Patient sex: M
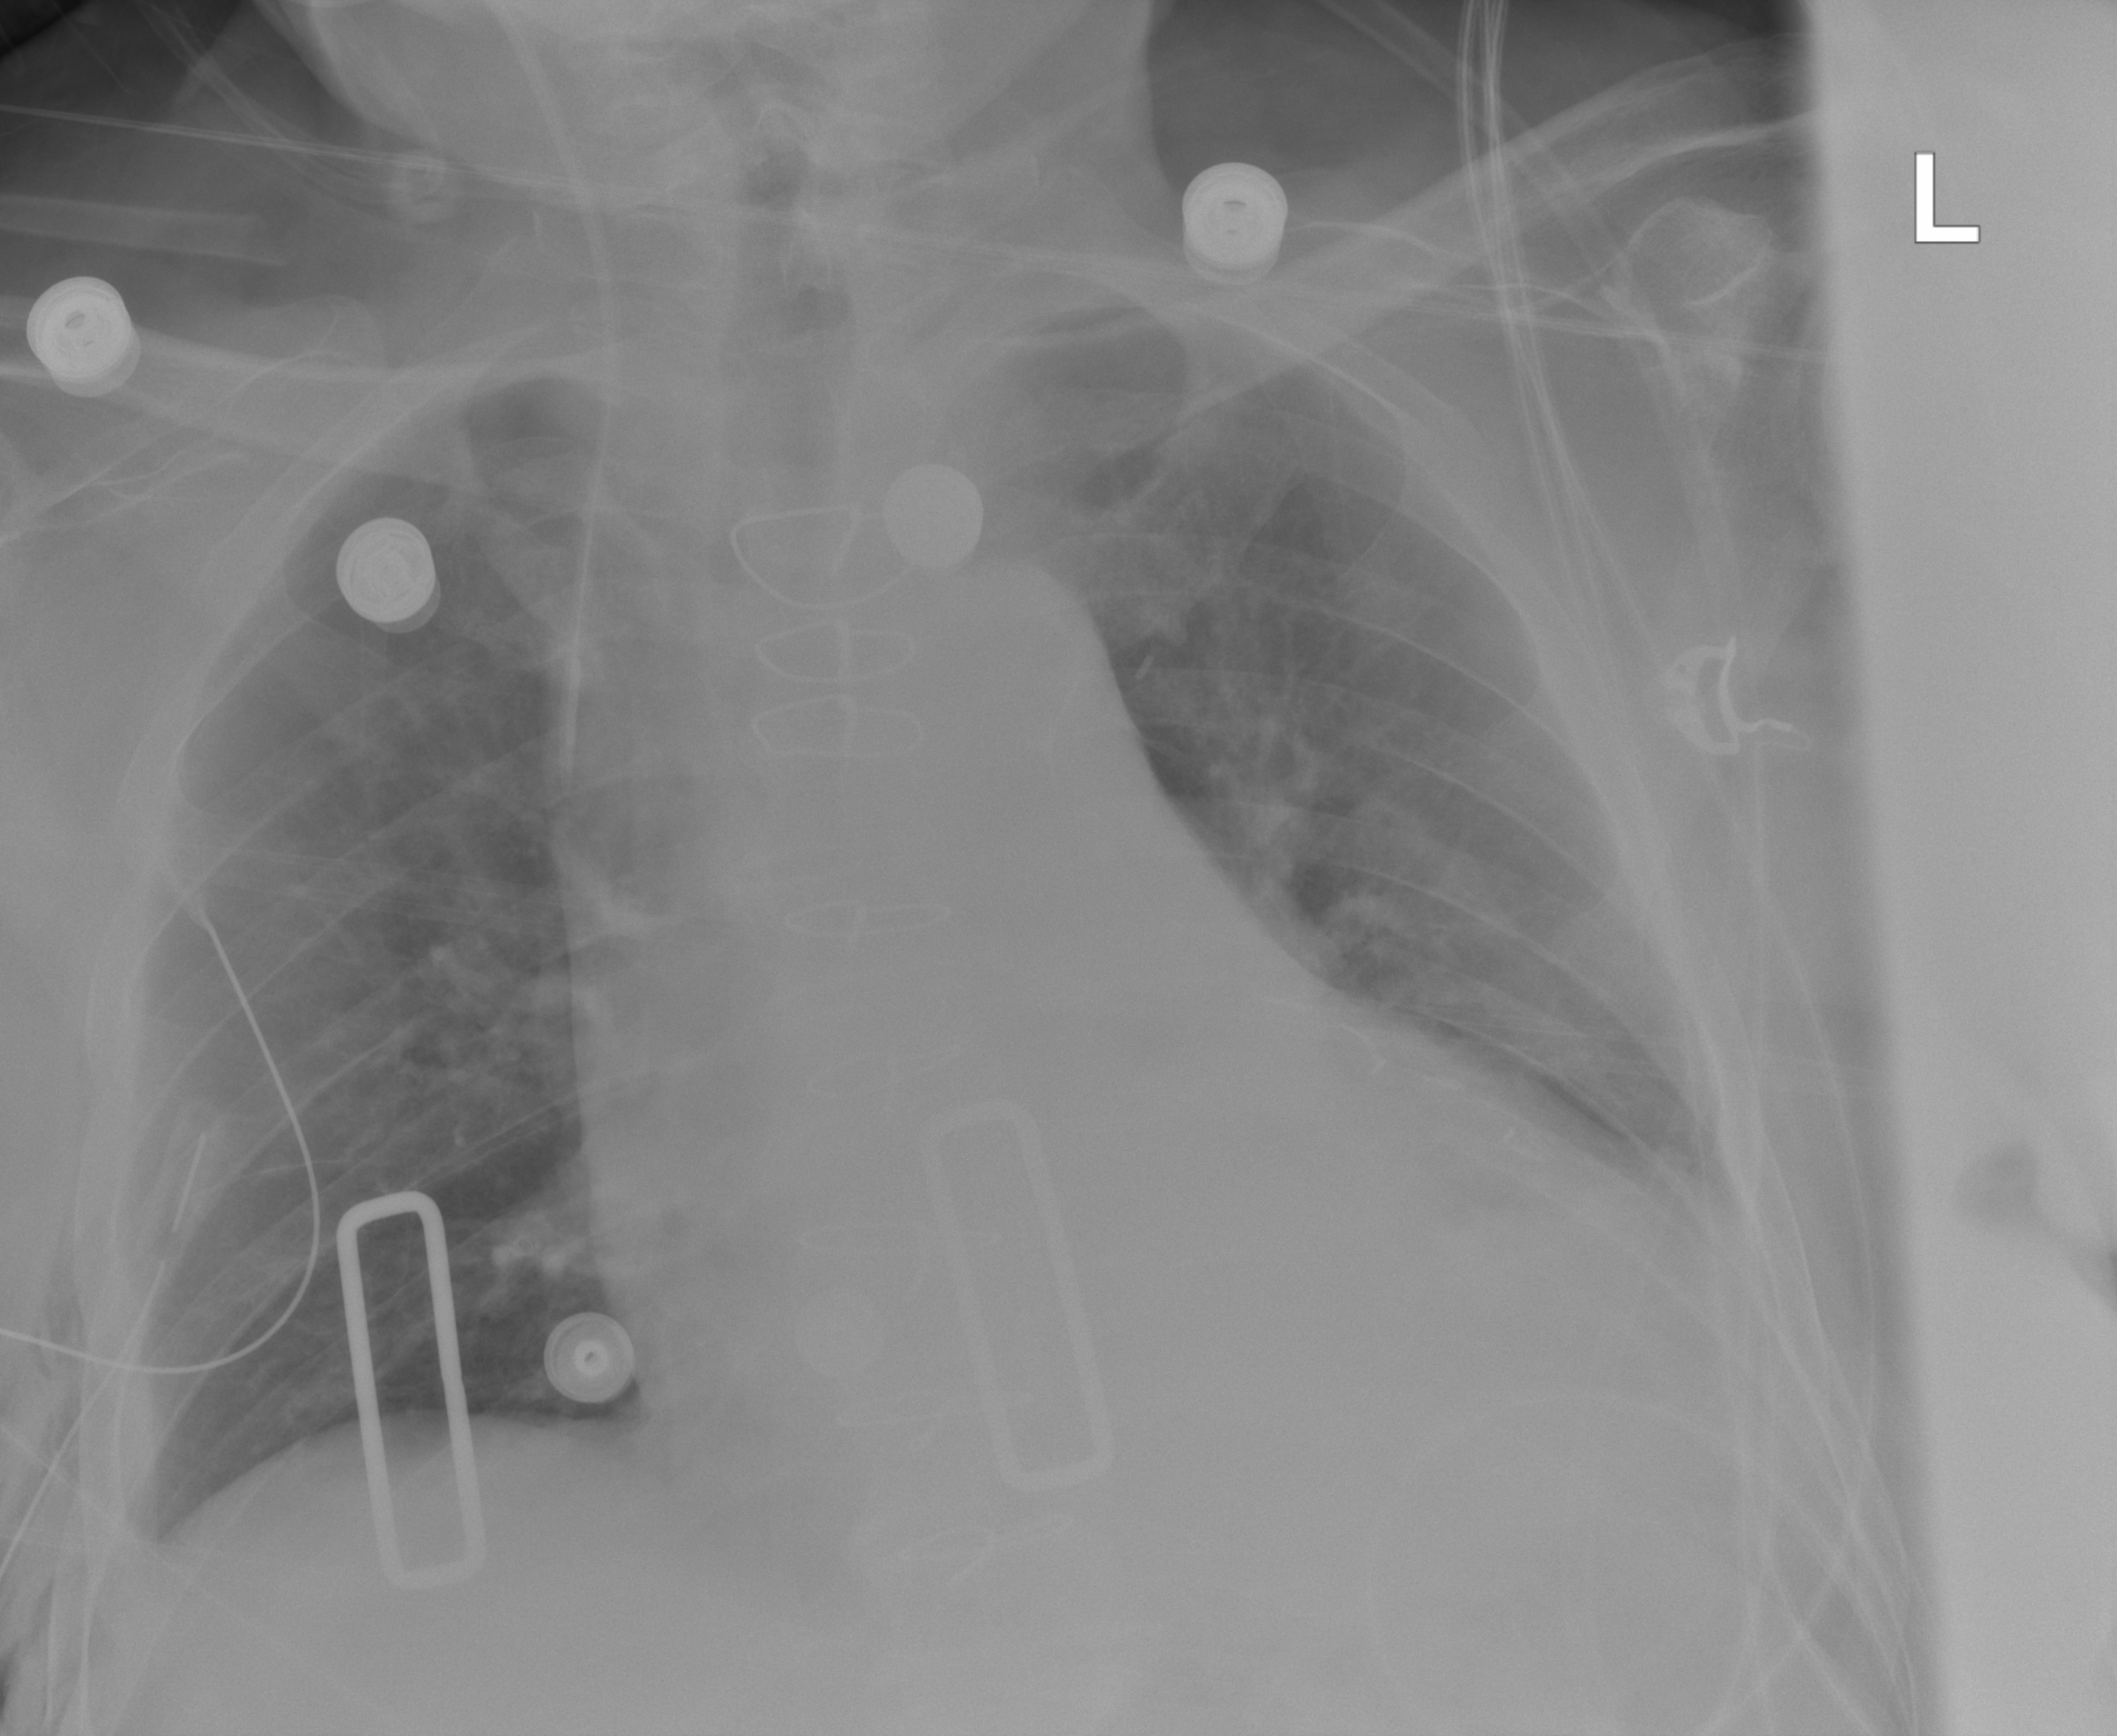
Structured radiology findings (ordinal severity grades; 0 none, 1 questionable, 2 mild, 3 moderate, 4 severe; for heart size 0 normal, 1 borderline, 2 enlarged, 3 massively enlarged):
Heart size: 2
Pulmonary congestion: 0
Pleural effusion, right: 0
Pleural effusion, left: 2
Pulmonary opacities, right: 0
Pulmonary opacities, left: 0
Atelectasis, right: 2
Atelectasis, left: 2